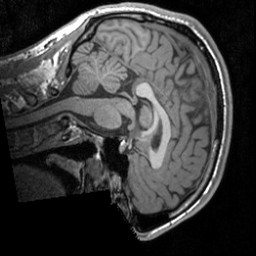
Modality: T1w
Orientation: sagittal
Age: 21
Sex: male
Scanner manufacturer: siemens
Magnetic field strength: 3 T
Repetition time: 1.9 s
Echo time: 0.00226 s